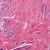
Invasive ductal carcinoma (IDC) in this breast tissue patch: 0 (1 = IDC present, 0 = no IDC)